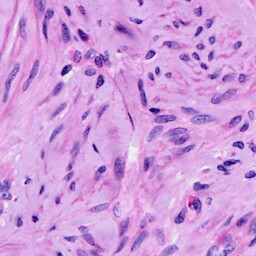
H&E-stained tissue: Cervix